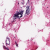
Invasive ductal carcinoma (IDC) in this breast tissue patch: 0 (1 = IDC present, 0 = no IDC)